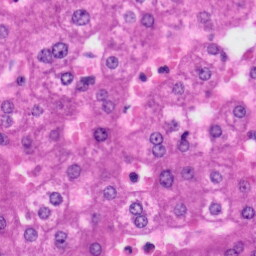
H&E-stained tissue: Liver